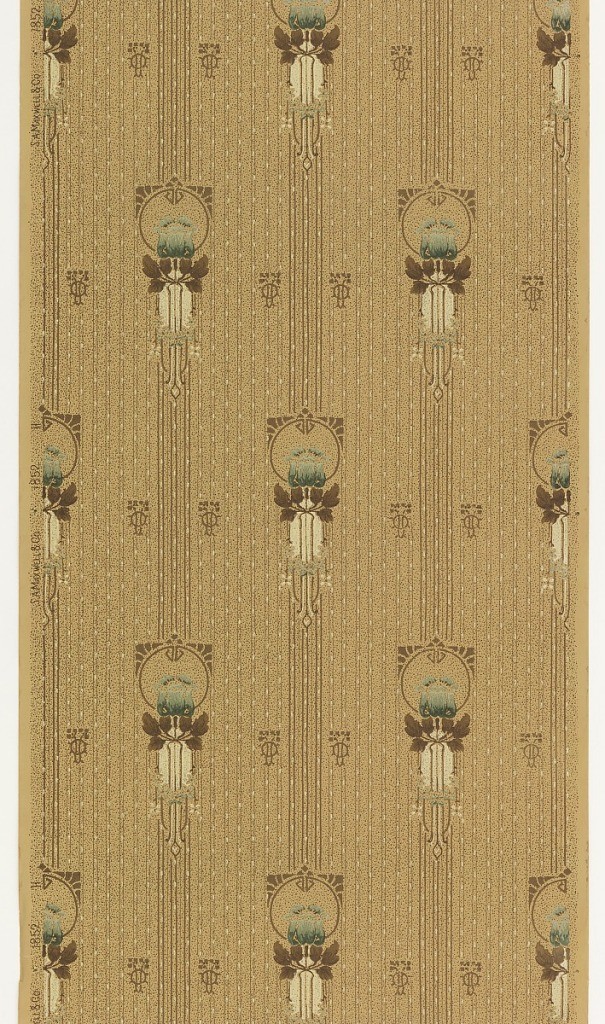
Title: Sidewall
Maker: Maxwell & Co., S.A., Chicago, Illinois, USA
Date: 1905–1915
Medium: Machine-printed paper
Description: On light gray ground, vertical stripes with floral motifs in blue framed by circular border.